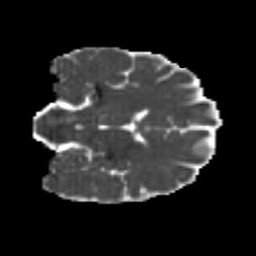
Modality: MD
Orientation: coronal
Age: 24
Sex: female
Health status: healthy
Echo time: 0.074 s